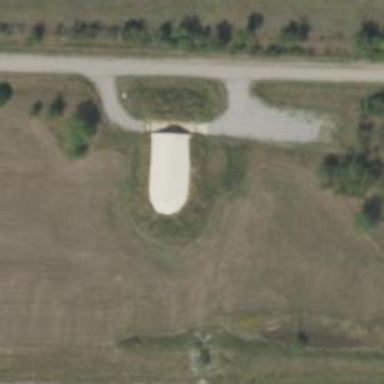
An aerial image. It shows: Military bunker.